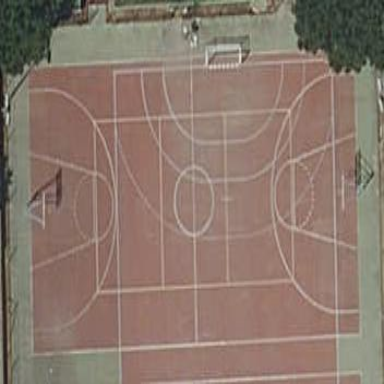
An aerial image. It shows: Multi-sport pitch for basketball and soccer on leisure land.